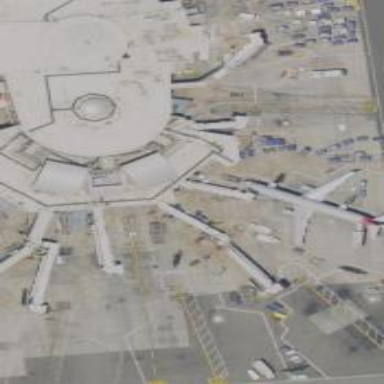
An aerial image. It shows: Airport gate.